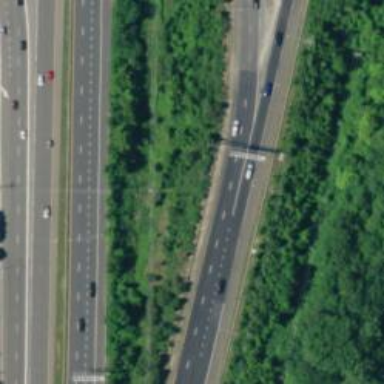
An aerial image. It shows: Motorway junction.